Interaction volume radius: 5 \u00c5
Interaction volume height: 15 \u00c5
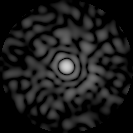
Disorder parameter: 0.7982